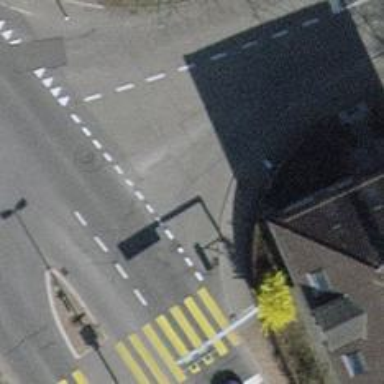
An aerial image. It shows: Road with "give way" sign.